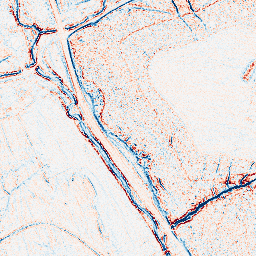
Category: edge_preserving
Decomposition family: bilateral
Decomposition parameters: d: 5
sigma_color: 100
sigma_space: 100
Upsampling method: bspline
Upsampling parameters: scale: 2
Upsampling scale: 2